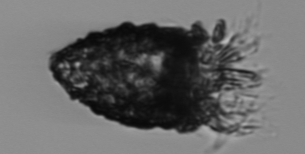
Label: Stenosemella_pacifica